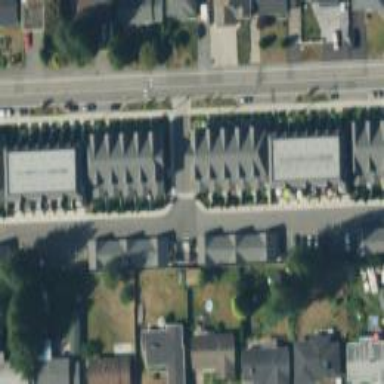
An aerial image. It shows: Alley classified as service road.